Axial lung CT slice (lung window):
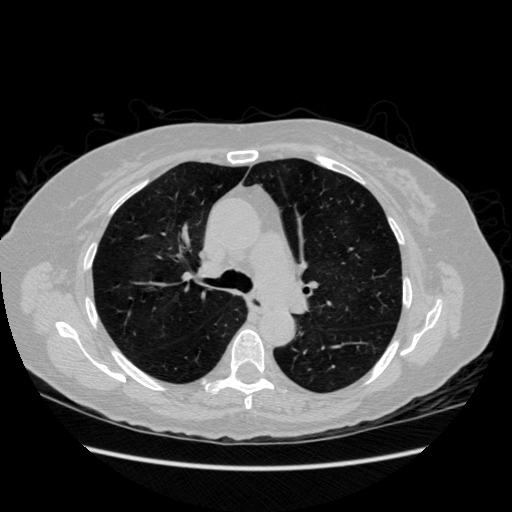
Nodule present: no